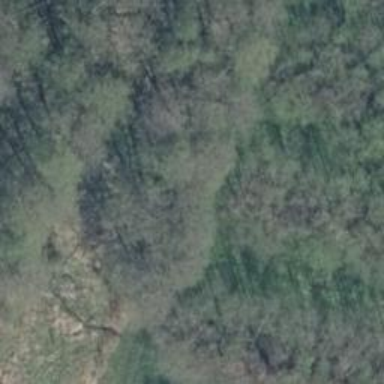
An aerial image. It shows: Row of trees in natural setting.